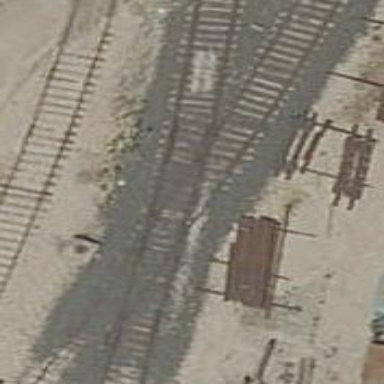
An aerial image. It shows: Railway yard with electrified contact lines.